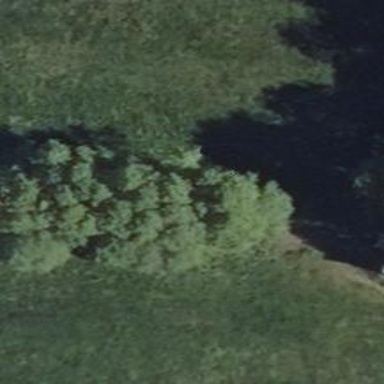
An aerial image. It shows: Row of trees in natural setting.